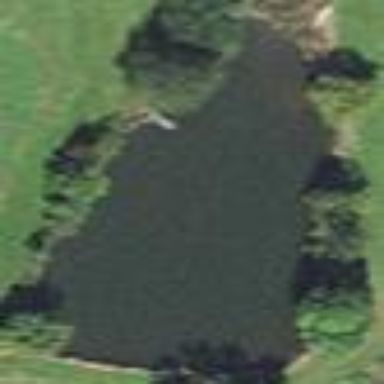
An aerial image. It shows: Serene pond surrounded by nature.